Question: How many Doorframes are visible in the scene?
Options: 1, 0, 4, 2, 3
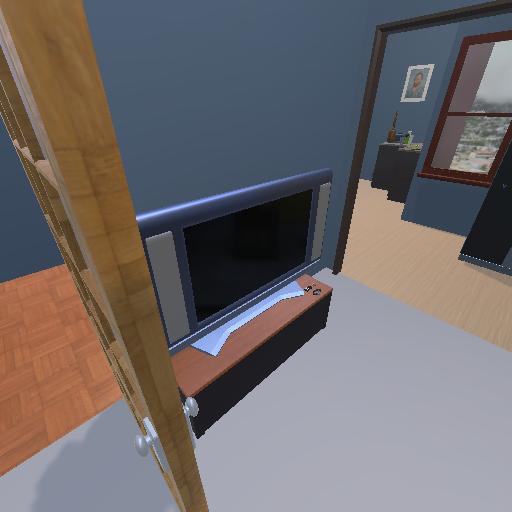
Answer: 1